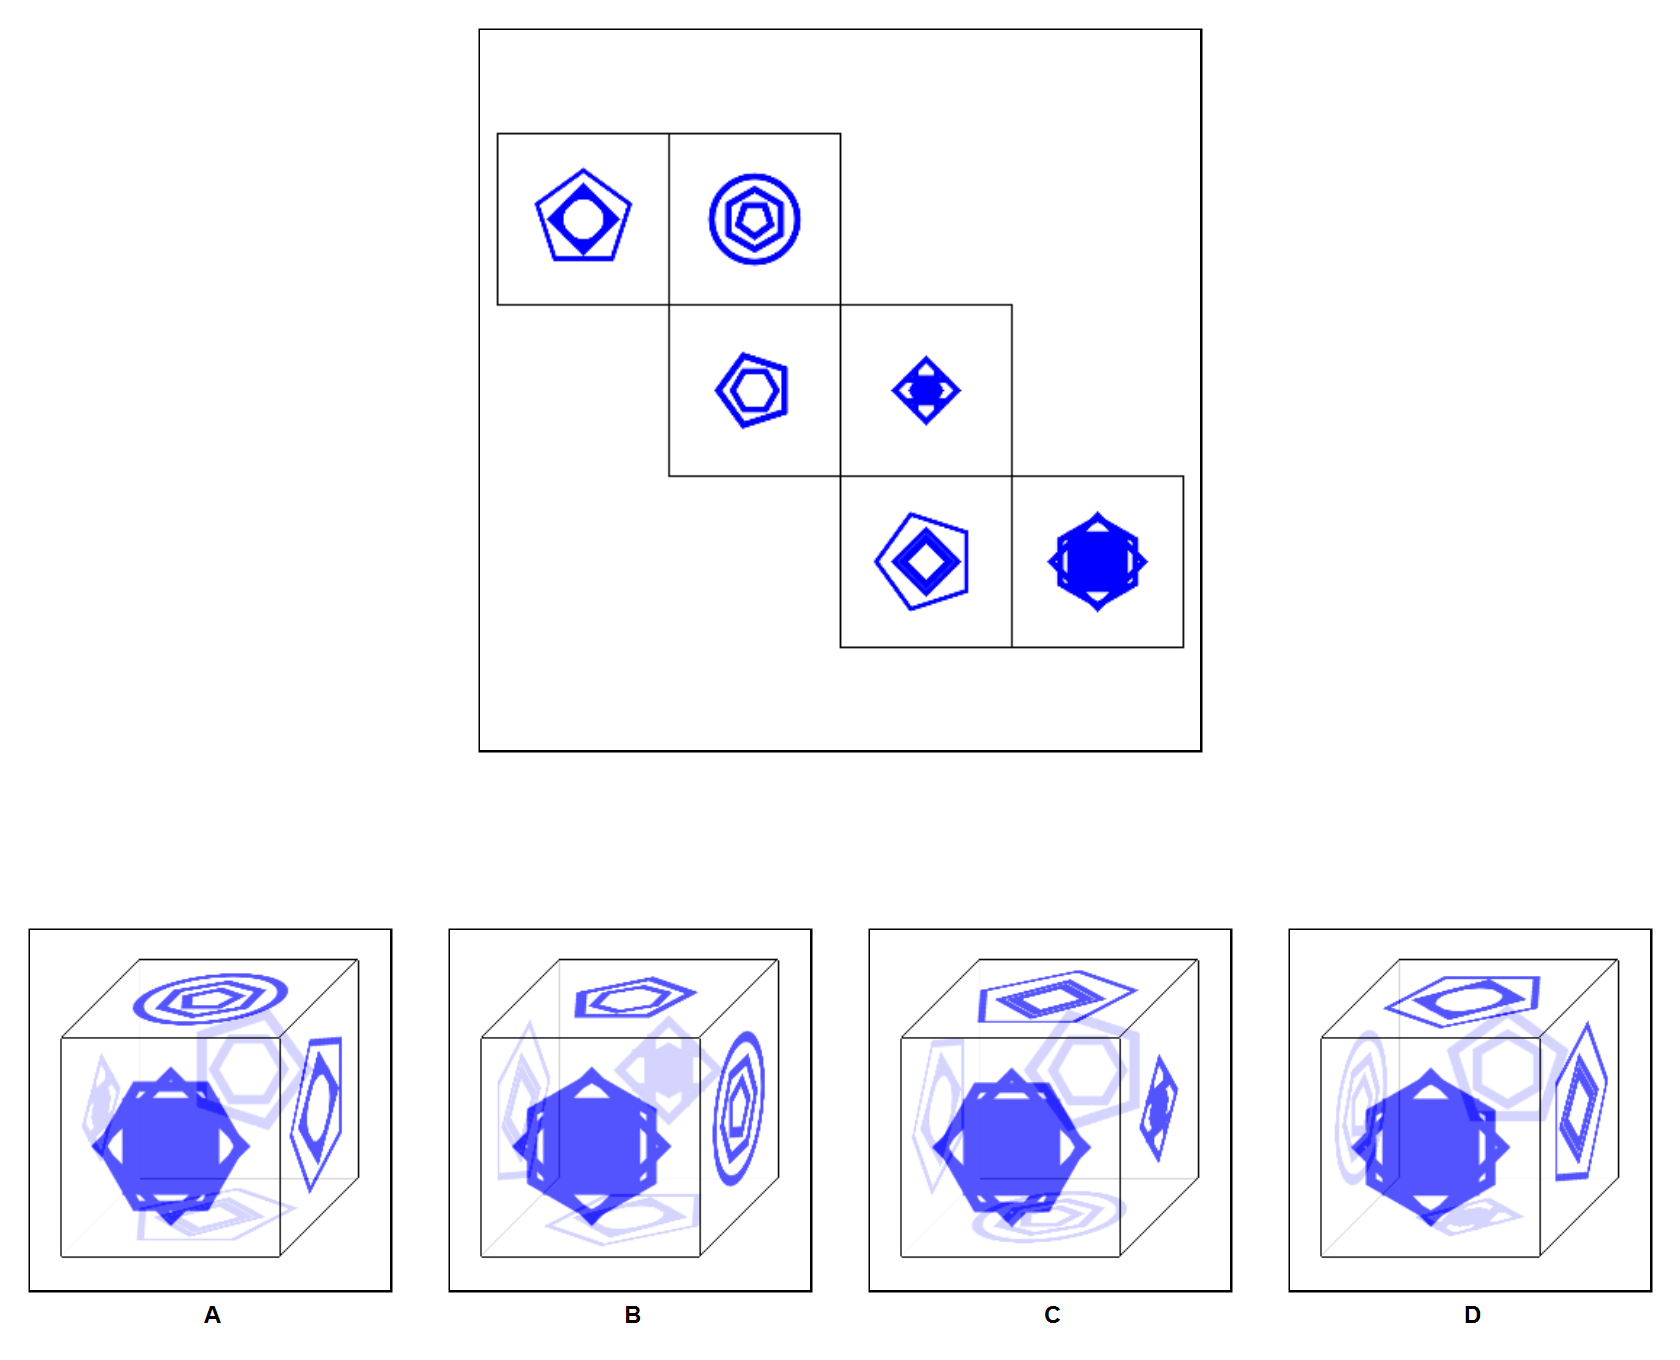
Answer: B